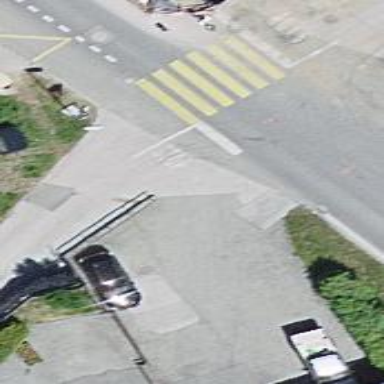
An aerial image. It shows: Road with stop sign.